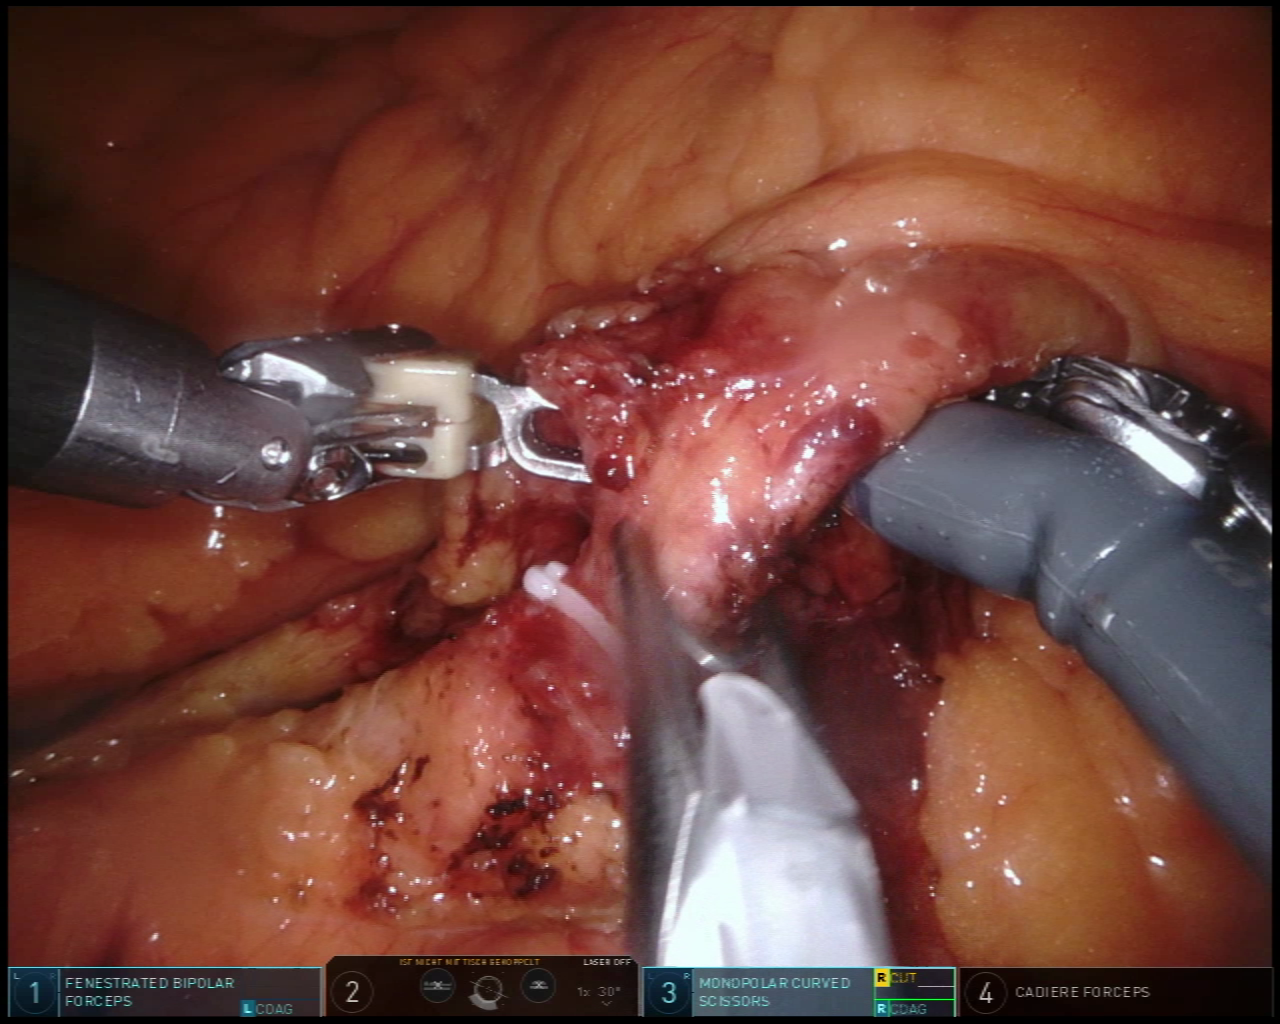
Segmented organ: inferior_mesenteric_artery
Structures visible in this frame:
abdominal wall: no
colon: no
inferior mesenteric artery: yes
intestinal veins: no
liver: no
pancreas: no
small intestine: no
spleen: no
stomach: no
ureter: no
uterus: no
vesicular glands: no